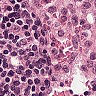
Metastatic tissue present: no